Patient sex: F
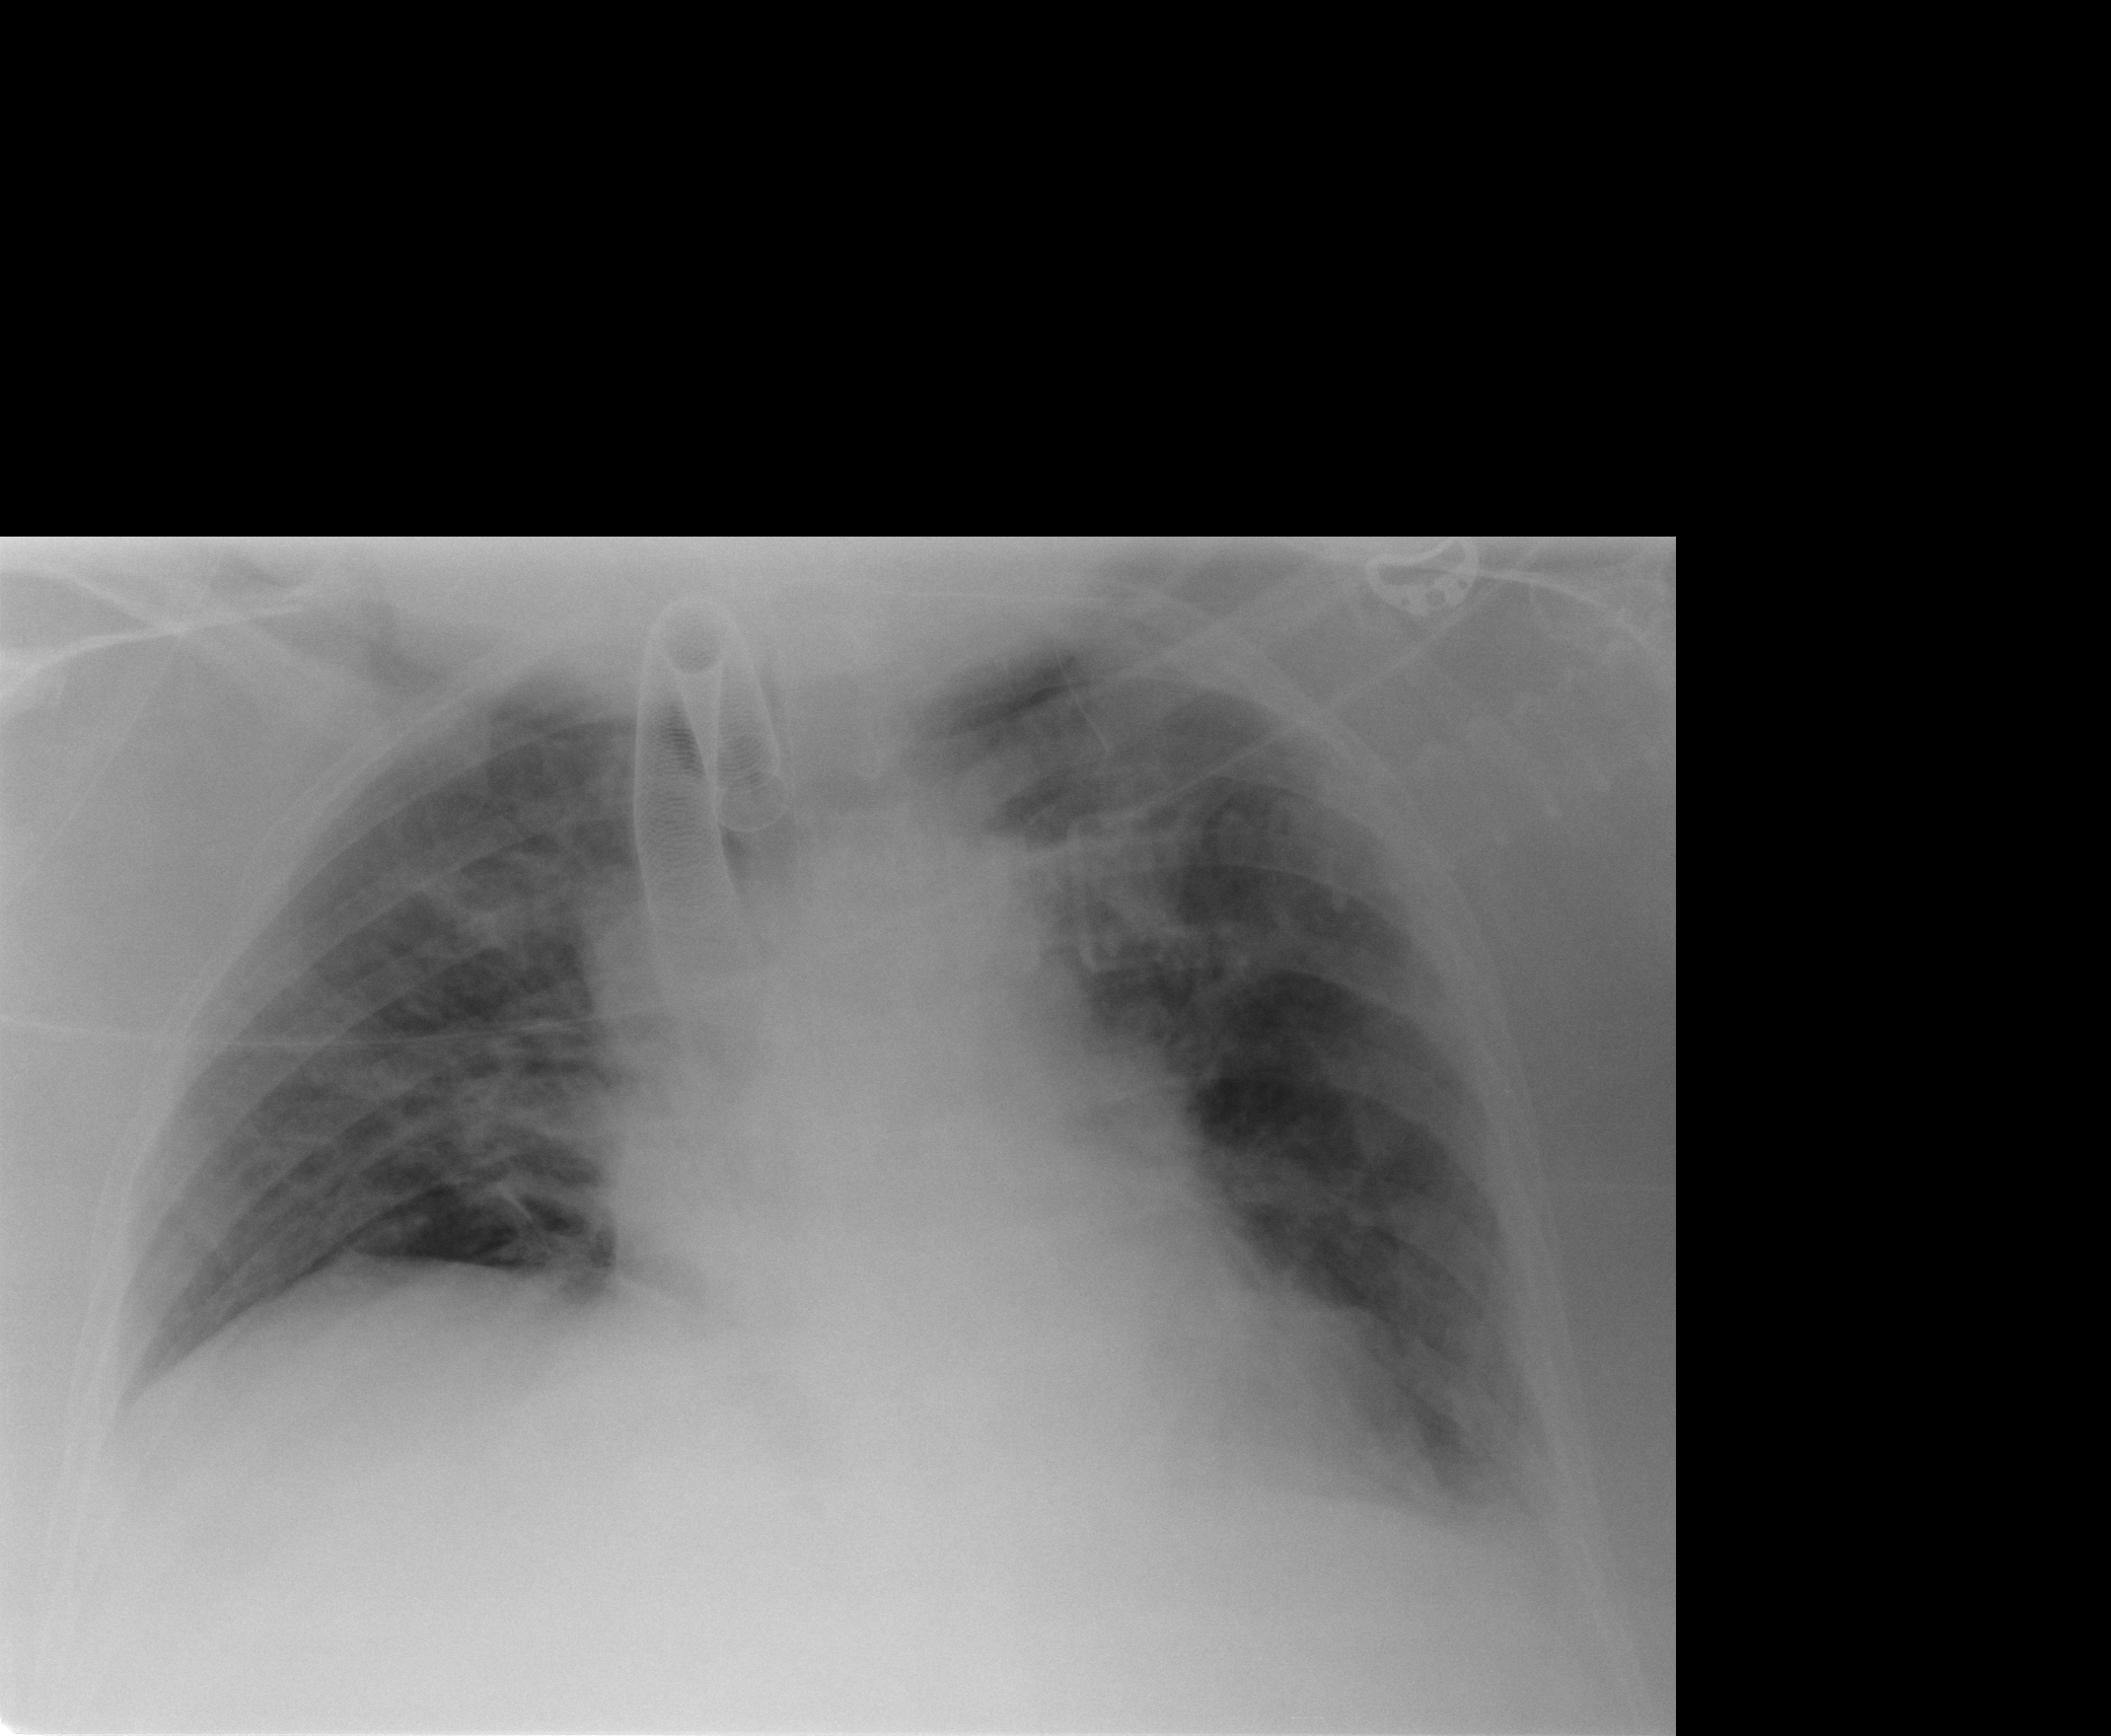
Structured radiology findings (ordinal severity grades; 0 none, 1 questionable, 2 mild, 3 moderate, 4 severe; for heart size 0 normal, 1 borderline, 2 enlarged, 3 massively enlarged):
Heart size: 0
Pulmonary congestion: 1
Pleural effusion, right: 0
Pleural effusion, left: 2
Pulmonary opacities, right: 2
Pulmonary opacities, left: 1
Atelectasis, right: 0
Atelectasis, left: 0